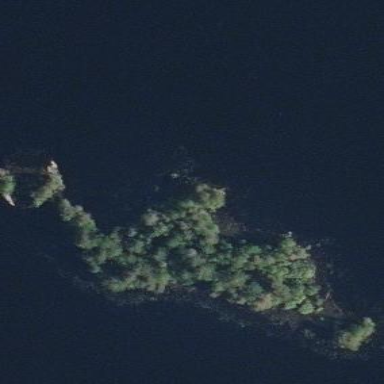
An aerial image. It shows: Islet.